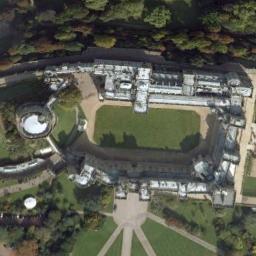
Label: palace